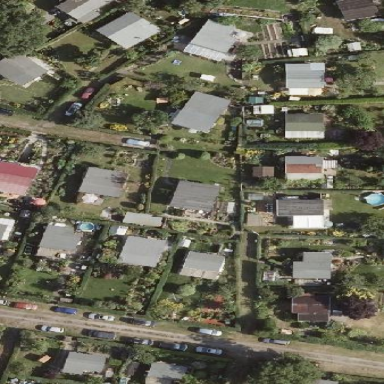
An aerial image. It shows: Plot within allotments.